Question:
Please let me know if anyone know what this is. I have no idea and am just curious.
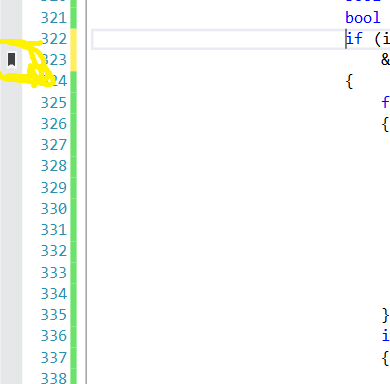
Answer: Ok found it out, it is a bookmark for your code. FANCY!!